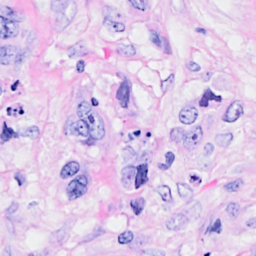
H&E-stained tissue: Breast